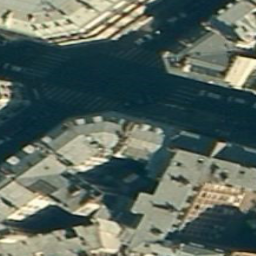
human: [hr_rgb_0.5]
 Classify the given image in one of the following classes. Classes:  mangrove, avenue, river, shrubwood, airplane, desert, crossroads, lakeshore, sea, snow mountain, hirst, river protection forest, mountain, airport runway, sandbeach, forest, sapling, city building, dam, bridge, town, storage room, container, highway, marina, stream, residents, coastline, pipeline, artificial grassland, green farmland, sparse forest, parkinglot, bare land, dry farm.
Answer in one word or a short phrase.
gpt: city building